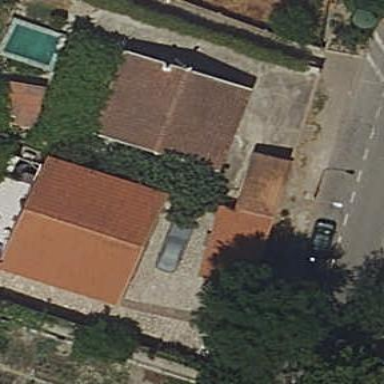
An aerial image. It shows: Detached building.